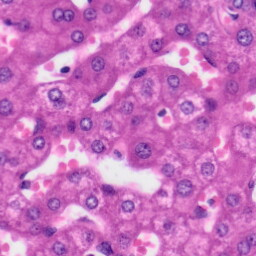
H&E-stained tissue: Liver